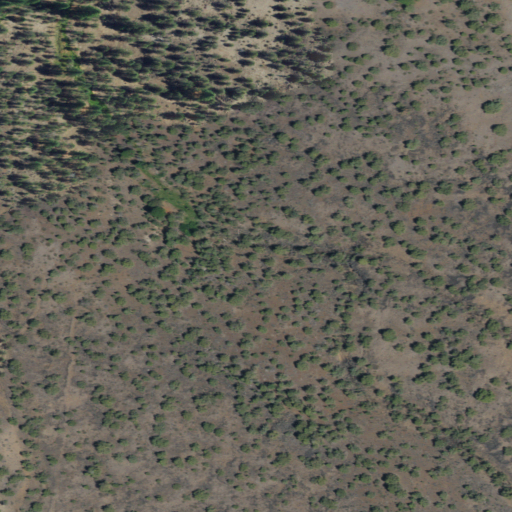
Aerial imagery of valley in California named Black Hole containing only shrub